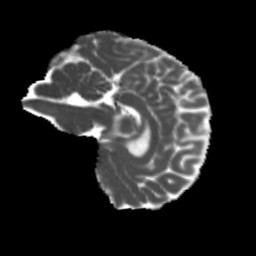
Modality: MD
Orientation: sagittal
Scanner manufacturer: siemens
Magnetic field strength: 3 T
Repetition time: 4 s
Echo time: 0.0594 s